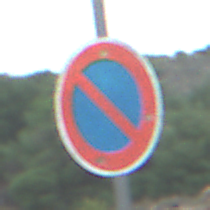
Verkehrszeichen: EingeschraenktesHalteverbot
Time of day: MorningAfternoon
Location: Outdoor (Nature)
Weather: PartlyCloudy
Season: NotSpecified
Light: Natural